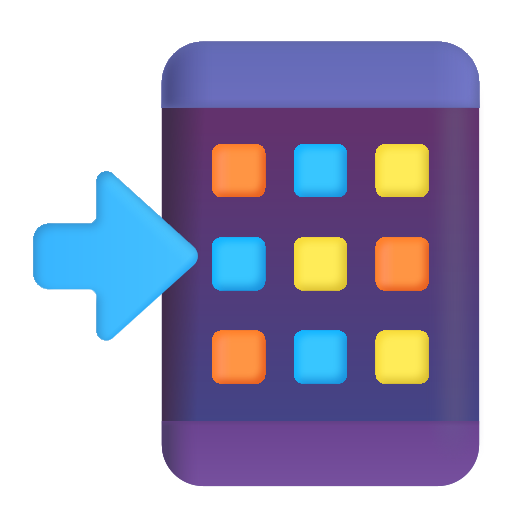
mobile phone with arrow color